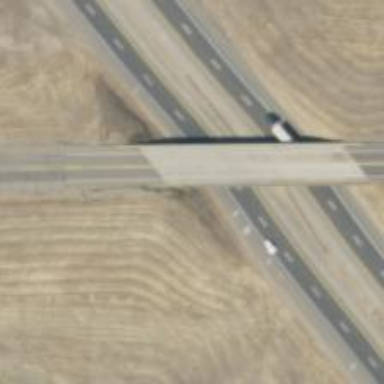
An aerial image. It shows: Asphalt motorway that is also expressway. It is classified as trunk highway and is noted as freeway.